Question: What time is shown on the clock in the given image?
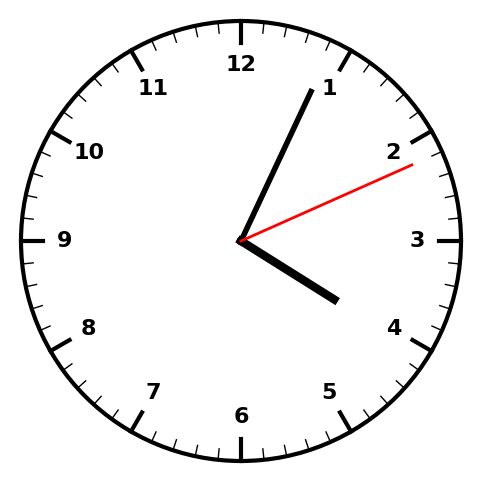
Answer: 04:04:11